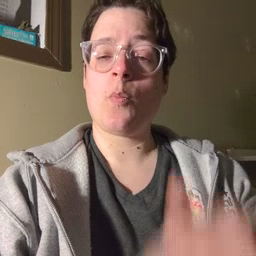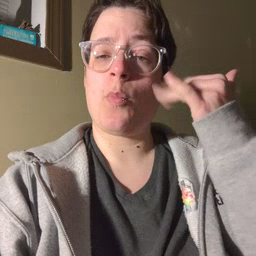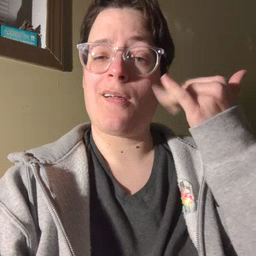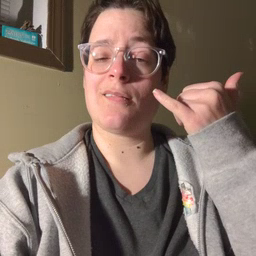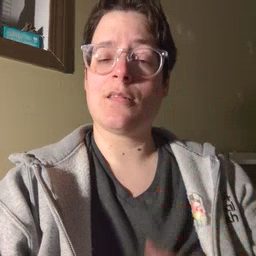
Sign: why